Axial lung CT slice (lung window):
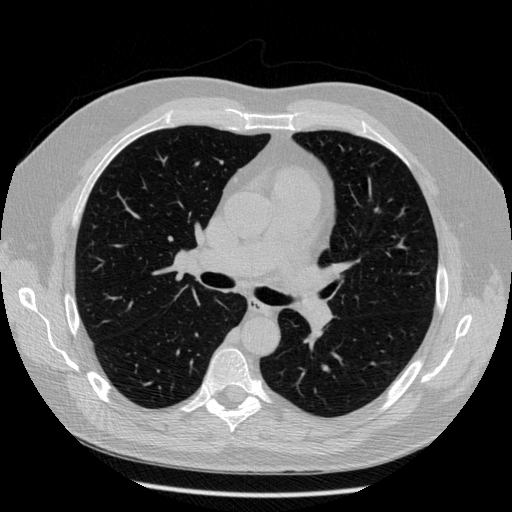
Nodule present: no